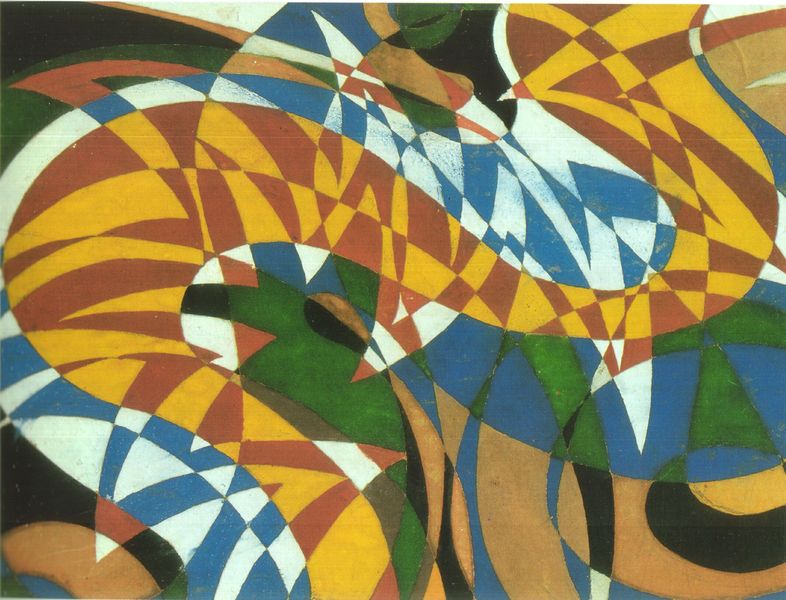
Titel: Progetto per pittura murale
Künstler: Luigi Spazzapan
Standort: Torino
Institution: (Privatsammlung)
Schlagwörter: blau, dunkel, schatten, weiß, dreieck, gelb, grün, ocker, braun, bunt, hell, licht, orange, schwarz, rot, beige, expressionismus, muster, schleife, band, spitze, öl, feld, felder, wege, gold, spitzen, verbindung, pflanzen, schleifen, kontrast, kreis, rund, hellblau, wellen, abstrakt, fläche, flächen, hellbraun, modern, dunkelgrün, farbe, formen, linien, dunkelblau, streifen, striche, abstraktion, kurven, futurismus, linie, form, strich, schlange, organisch, struktur, schlangen, sol, bänder, modernismus, spiralen, geometrie, lewitt, op art, rundungen, schlaufen, optik, sol lewitt, tannengrün, überscheidungen